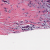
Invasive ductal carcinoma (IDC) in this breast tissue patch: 0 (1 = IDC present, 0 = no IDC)